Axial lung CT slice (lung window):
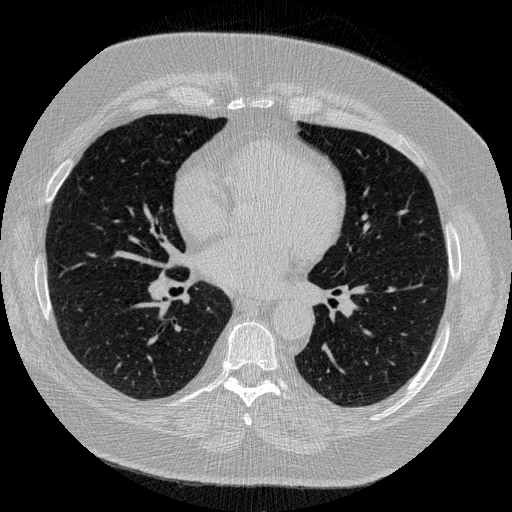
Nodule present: no